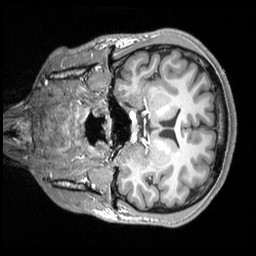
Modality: T1w
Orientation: coronal
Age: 20
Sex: male
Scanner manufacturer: siemens
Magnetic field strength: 3 T
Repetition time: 2.53 s
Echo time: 0.00298 s